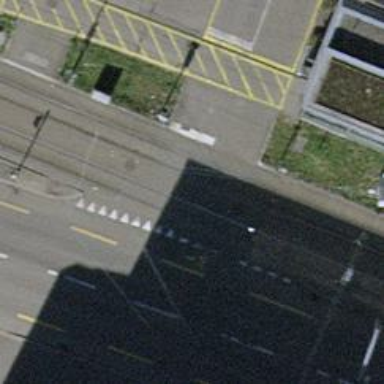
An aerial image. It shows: Road with traffic signals.